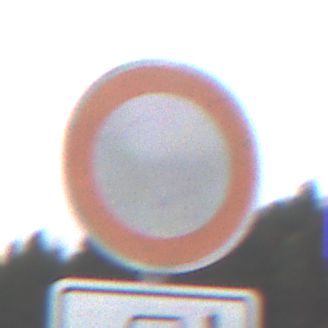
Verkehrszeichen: VerbotFahrzeugeAllerArt
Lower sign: MehrspurigeFahrzeugeFrei11
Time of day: Midday
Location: Outdoor (Nature)
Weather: Overcast
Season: NotSpecified
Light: Natural